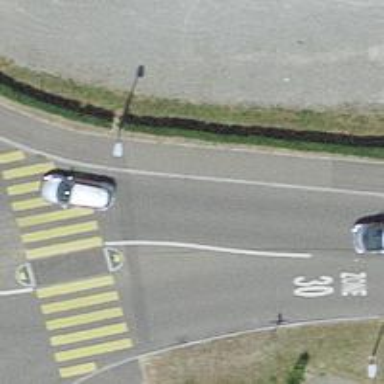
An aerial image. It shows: Asphalt sidewalk along the footway.